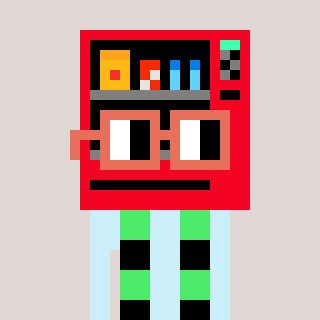
a pixel art character with square orange glasses, a vending machine-shaped head and a cold-colored body on a warm background